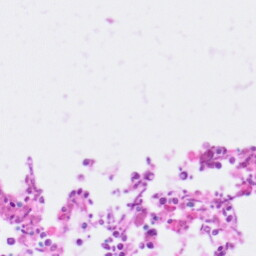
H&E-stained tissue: Pancreatic